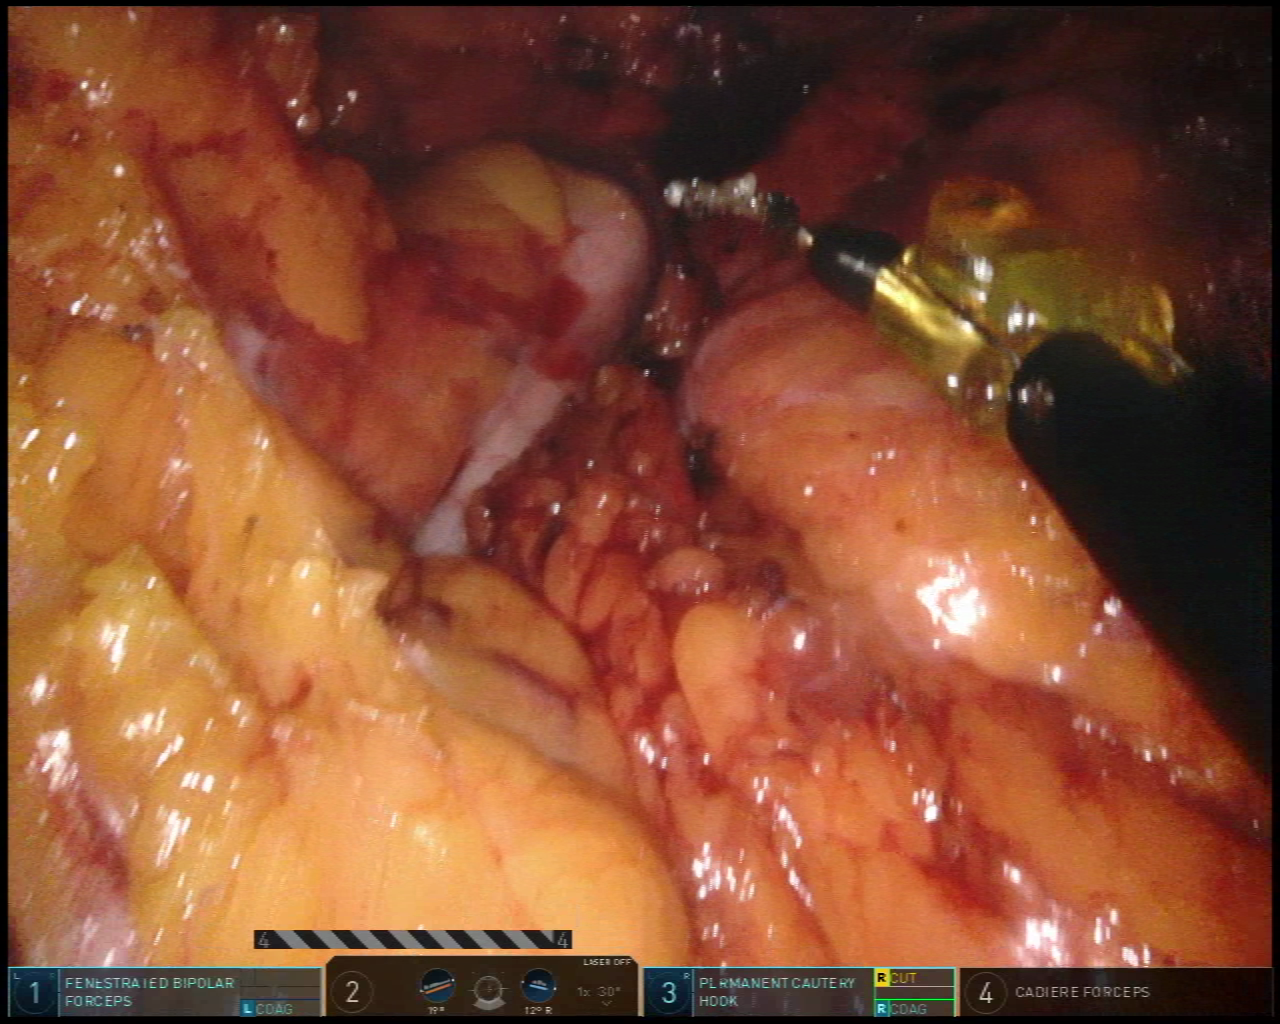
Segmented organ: stomach
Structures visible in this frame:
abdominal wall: no
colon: yes
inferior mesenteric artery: no
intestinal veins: no
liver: no
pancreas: no
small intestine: no
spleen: no
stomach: yes
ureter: no
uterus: no
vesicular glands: no